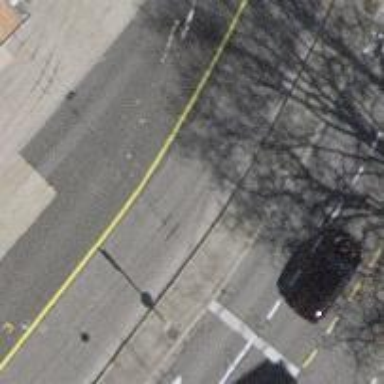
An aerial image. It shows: Primary highway with asphalt surface. The road features trolley wire and shared busway cycle lane.